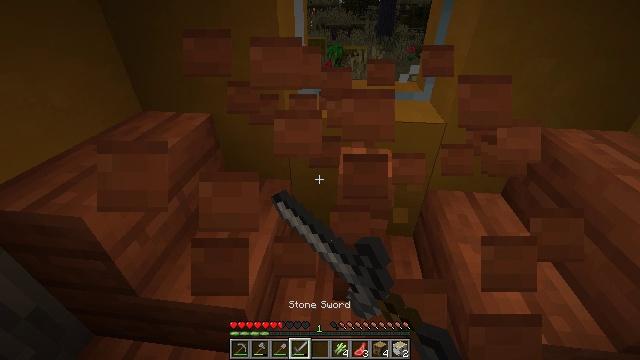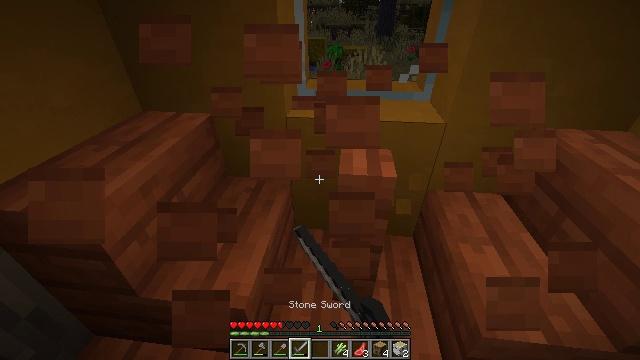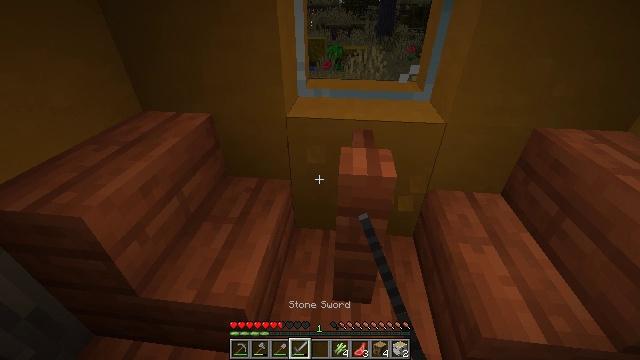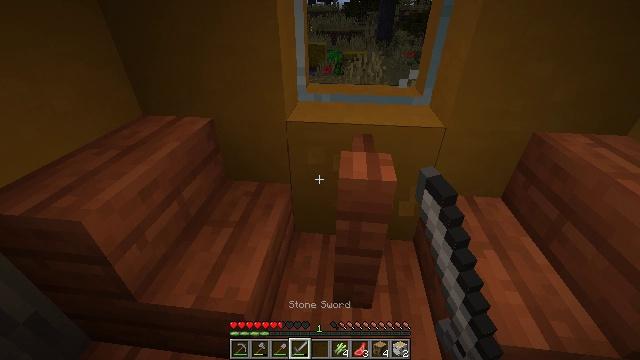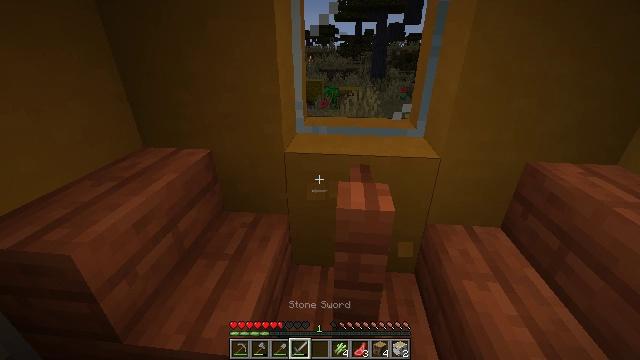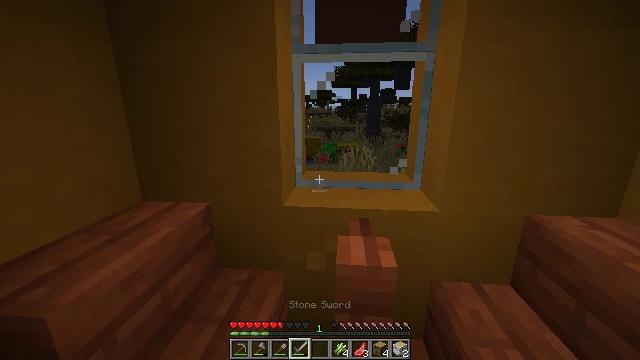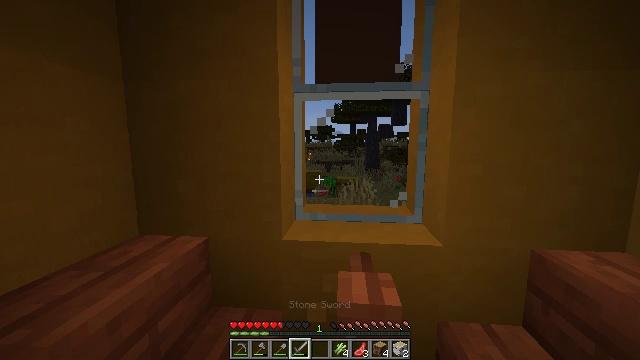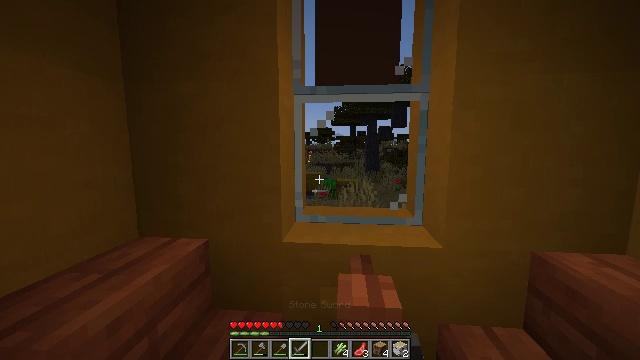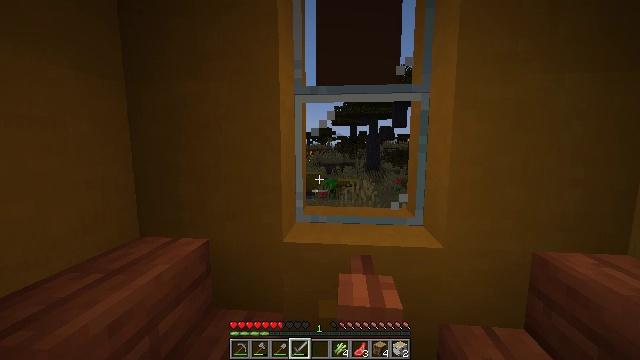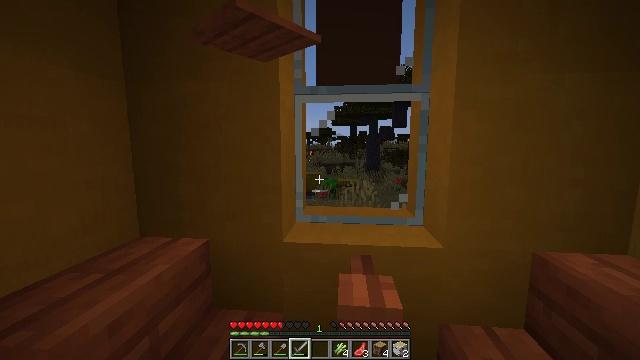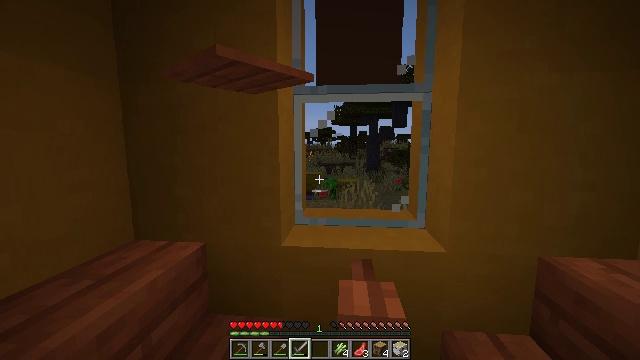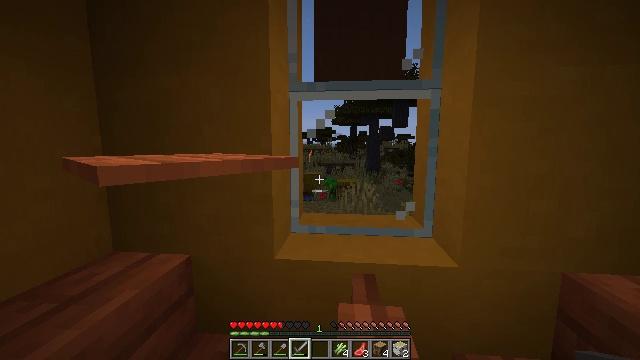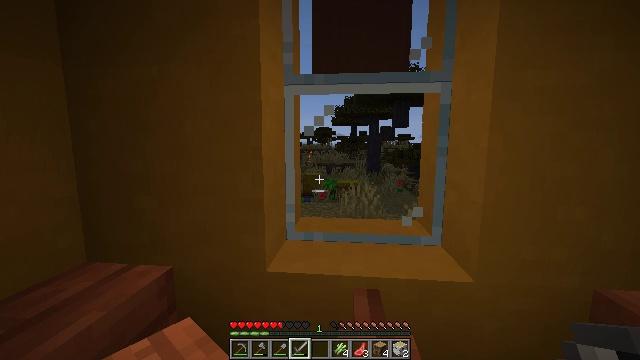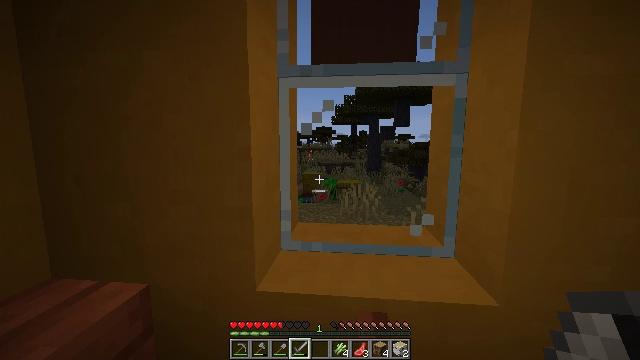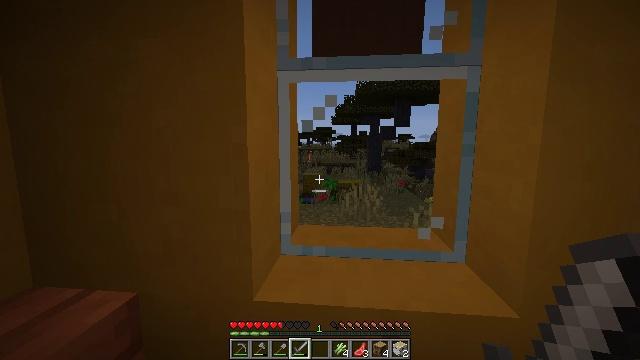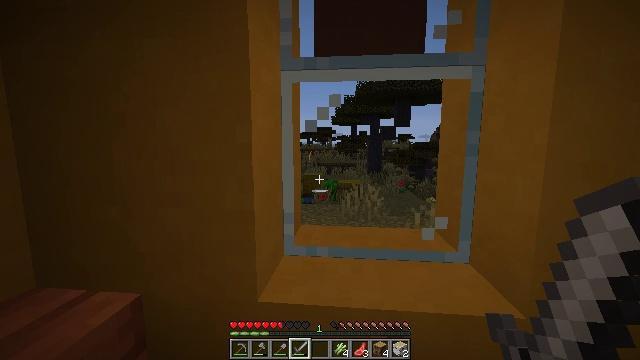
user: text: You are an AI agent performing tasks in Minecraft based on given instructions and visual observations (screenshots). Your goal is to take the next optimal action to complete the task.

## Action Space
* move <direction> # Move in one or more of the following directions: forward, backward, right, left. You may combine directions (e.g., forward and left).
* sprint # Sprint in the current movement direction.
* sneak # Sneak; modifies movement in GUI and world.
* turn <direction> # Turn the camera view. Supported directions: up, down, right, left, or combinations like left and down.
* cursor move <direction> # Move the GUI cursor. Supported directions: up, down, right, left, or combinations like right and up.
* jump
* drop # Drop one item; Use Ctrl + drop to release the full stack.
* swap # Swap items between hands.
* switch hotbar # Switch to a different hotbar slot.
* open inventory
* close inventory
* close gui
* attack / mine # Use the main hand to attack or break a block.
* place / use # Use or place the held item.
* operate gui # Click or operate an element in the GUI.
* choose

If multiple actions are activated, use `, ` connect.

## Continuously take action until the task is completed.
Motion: motion action
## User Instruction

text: Mine block crafting table.
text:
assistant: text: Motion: attack / mine
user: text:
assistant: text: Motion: attack / mine
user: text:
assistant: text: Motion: attack / mine
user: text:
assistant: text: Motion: turn up
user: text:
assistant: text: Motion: turn up
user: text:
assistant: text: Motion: turn up
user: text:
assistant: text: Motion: no_op
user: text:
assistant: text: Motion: no_op
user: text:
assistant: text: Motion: no_op
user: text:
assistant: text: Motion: move forward
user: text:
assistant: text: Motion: move forward
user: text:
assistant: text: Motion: move forward
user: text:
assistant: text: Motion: move forward
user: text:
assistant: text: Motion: no_op
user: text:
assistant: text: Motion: no_op
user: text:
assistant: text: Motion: no_op
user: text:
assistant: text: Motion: no_op
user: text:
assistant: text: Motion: no_op
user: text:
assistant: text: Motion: no_op
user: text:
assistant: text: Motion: no_op
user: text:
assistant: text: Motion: no_op
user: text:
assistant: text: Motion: no_op
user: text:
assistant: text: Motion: no_op
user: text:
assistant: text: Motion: no_op
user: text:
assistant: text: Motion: turn left and down
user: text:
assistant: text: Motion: turn left and down
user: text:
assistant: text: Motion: turn left and down
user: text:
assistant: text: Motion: move left, turn left and down
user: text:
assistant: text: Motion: move left, turn left and down
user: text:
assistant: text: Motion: move left